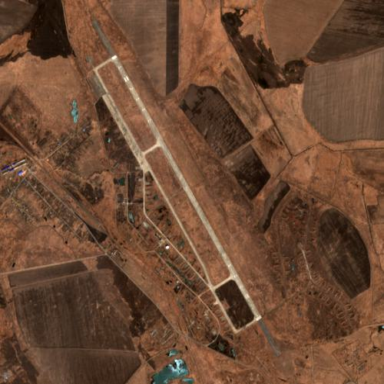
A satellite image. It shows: Aerodrome that serves as military airfield.